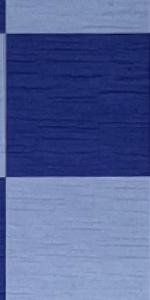
Label: Empty